Question: I have an excel file with hundreds of steps(one on each row) and each column represents a scenario. If that step is executed in the scenario there is a value "x" in the same row.
I would like to extract the data from this sheet to another sheet where for each scenario I would see just the steps executed in it. (a scenarios has a few steps).
Here is a representation of what I would like to do

I tried using advanced filtering function but it did not give me the results i would like and I am not very skilled at writing IF conditions. Any help would be appreciated.
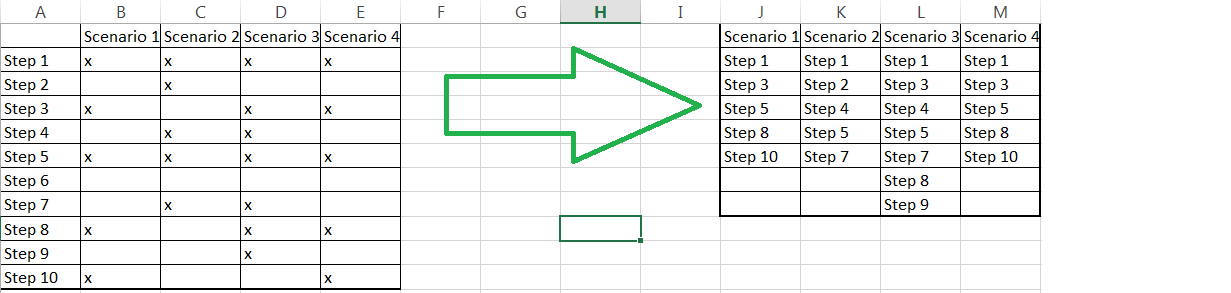
Answer: Try this array formula in J3 if your data is as per my screenshot and drag it as required.
> =IFERROR(INDEX($A$3:$A$12,SMALL(IF(ISTEXT(B$3:B$12),ROW($A$1:$A$10)),ROW(A1))),"")
<URL>